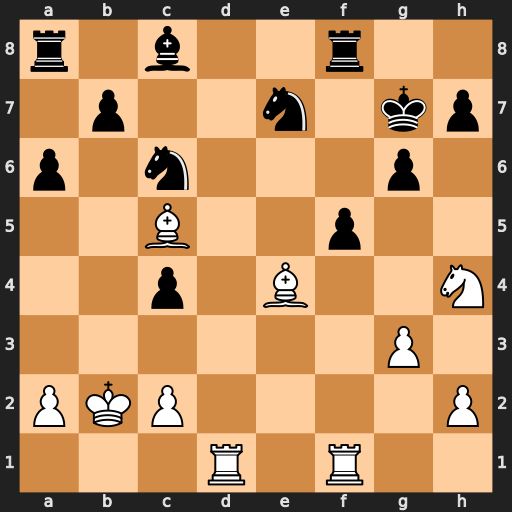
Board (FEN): r1b2r2/1p2n1kp/p1n3p1/2B2p2/2p1B2N/6P1/PKP4P/3R1R2
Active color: w
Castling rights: -
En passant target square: -
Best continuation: Bxc6 Nxc6 Bxf8+